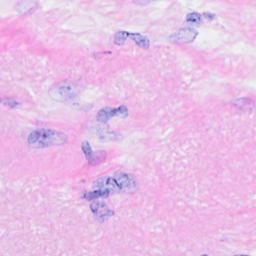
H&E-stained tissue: Breast